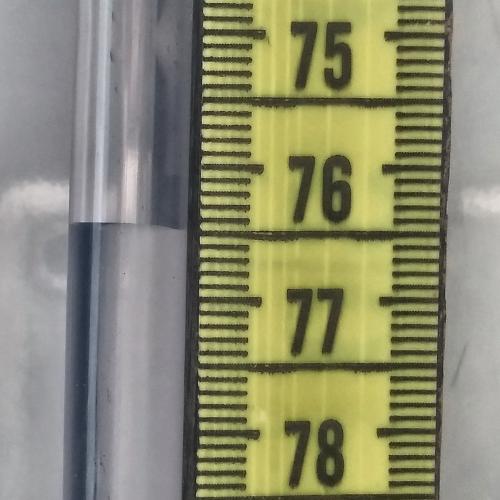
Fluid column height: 76.5 cm